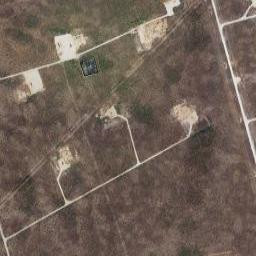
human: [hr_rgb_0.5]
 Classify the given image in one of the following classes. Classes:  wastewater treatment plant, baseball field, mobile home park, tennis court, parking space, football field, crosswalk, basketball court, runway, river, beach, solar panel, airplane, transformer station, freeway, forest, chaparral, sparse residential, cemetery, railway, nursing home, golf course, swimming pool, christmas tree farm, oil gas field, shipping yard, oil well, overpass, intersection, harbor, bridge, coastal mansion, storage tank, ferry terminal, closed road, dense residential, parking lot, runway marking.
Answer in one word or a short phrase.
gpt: oil gas field